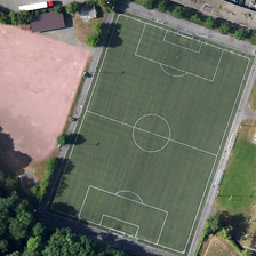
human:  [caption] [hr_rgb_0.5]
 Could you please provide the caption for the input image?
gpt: The red ground was a house with a brown roof.

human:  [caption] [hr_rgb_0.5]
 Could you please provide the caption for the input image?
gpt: The roof is a children's playground.

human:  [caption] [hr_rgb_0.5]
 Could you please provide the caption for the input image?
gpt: Behind the gray roof is the playground.

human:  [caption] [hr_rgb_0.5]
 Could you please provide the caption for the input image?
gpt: There is a house with a brown roof in front of the laterite.

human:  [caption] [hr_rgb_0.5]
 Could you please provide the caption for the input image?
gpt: Behind the gray roof is a playground.